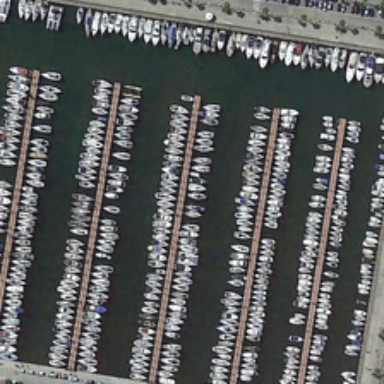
The port has a large number of white ships .